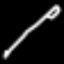
Label: pencil